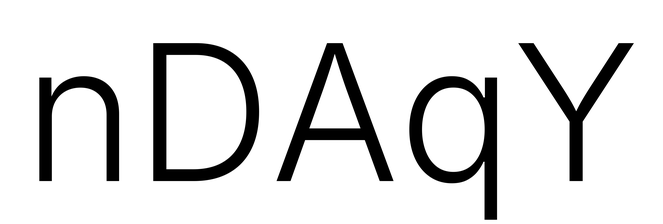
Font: Inter_Light